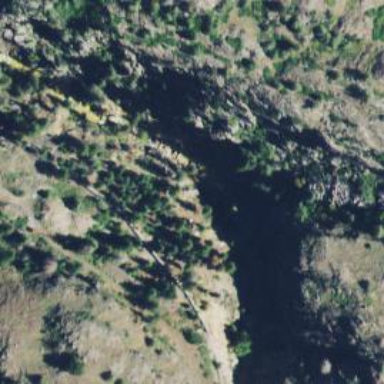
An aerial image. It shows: Natural cliff.